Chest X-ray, AP view. Patient: 59 years old, sex F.
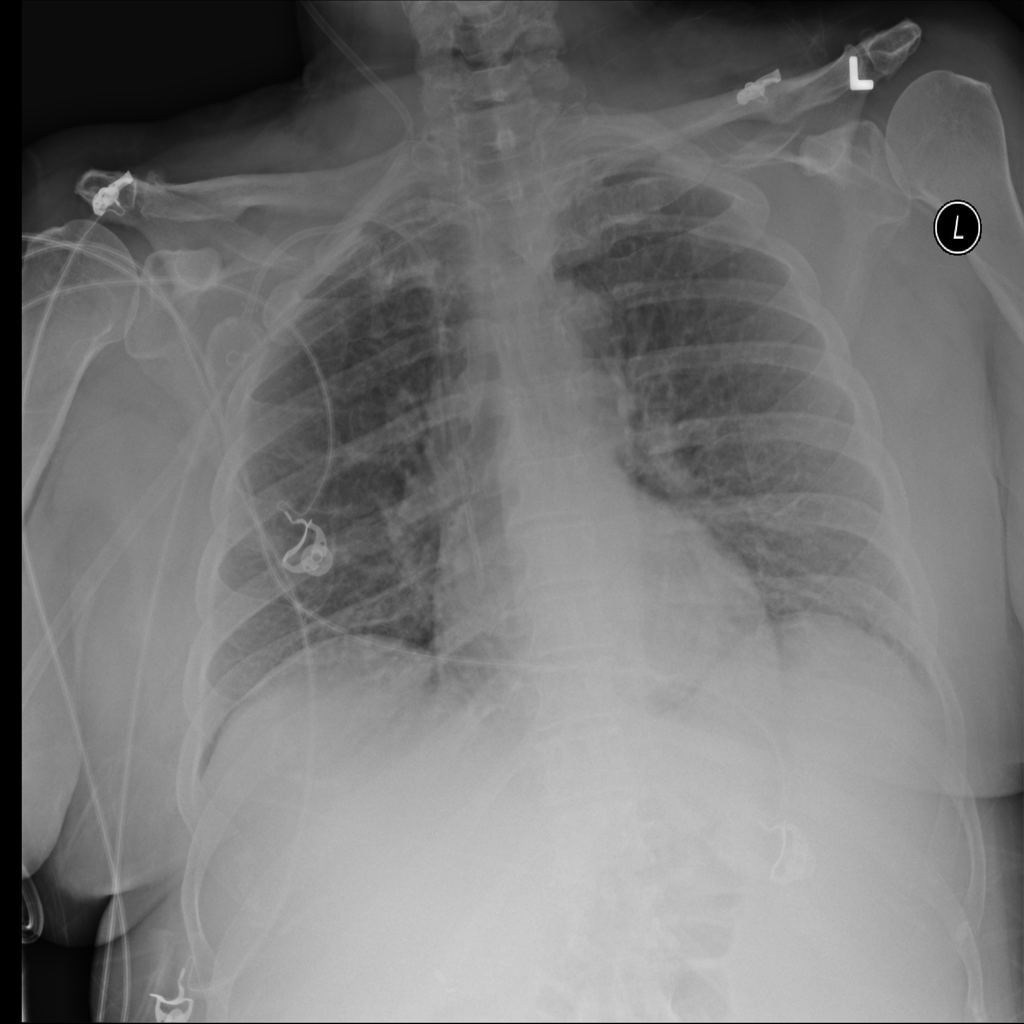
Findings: No Finding